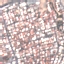
Land use / land cover class: Residential